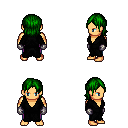
a pixel art fantasy rpg character, male body template, human, tanned skin, gray robe, magenta pants, green long bangs hairstyle, metal gloves, four views (front, back, left, right), 2x2 character sprite sheet, small pixel art, hard edges, no anti-aliasing